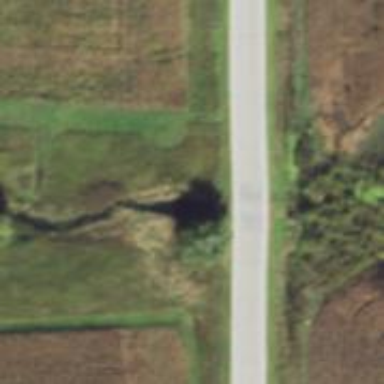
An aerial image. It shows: Culvert tunnel.